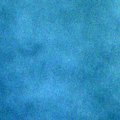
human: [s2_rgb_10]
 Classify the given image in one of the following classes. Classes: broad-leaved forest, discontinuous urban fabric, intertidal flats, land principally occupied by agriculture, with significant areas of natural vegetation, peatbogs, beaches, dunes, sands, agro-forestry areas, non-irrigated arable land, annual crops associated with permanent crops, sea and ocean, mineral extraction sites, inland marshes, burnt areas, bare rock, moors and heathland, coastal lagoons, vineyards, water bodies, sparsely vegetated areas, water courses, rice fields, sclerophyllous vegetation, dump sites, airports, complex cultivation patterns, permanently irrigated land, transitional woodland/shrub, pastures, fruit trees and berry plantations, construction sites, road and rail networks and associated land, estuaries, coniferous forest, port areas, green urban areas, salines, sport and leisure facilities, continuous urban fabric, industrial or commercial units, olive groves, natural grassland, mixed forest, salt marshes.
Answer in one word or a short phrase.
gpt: sea and ocean